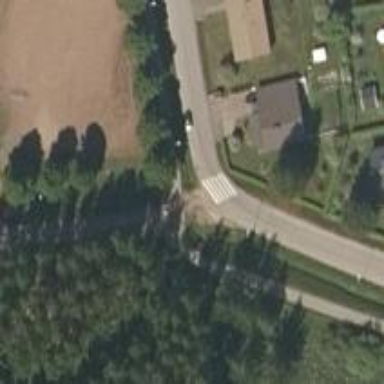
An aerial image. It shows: Asphalt cycleway.